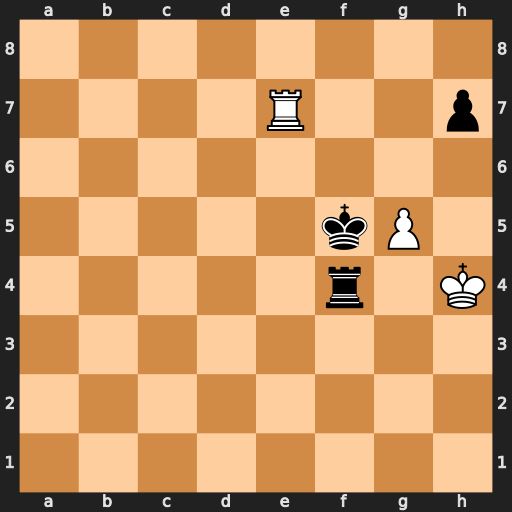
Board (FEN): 8/4R2p/8/5kP1/5r1K/8/8/8
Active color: w
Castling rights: -
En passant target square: -
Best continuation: Kh5 Rf3 Rf7+